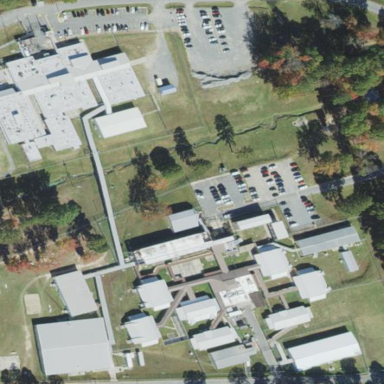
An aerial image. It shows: Prison facility surrounded by fence.